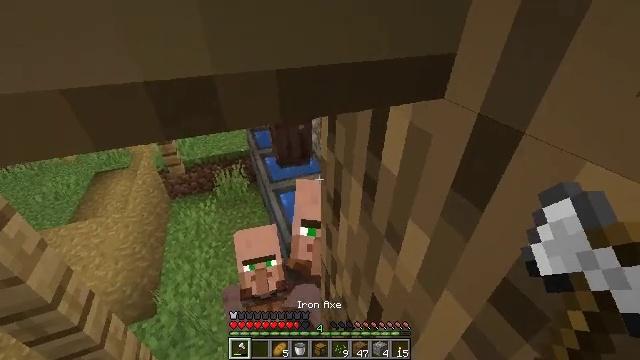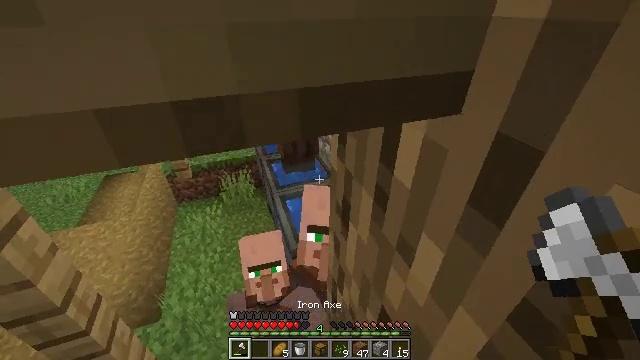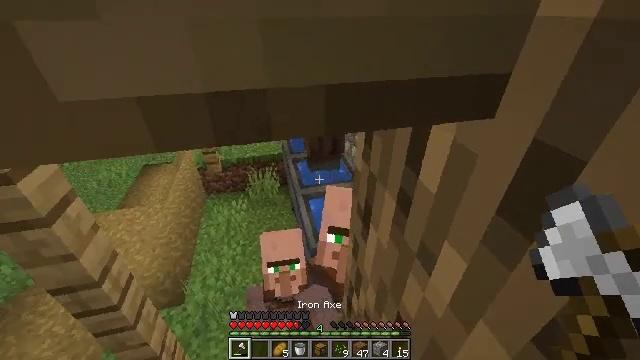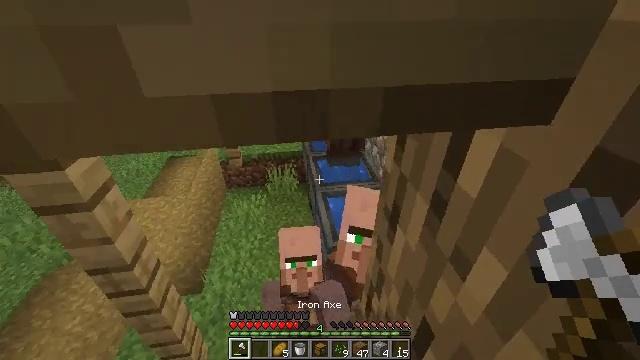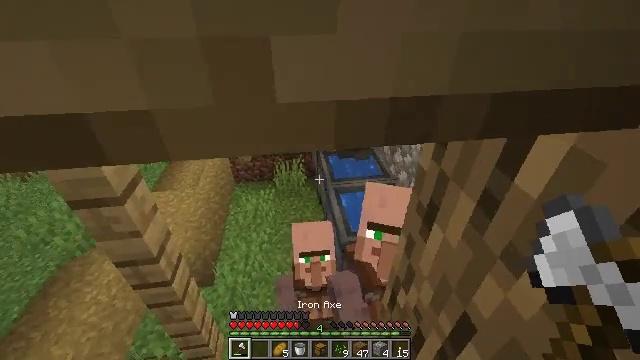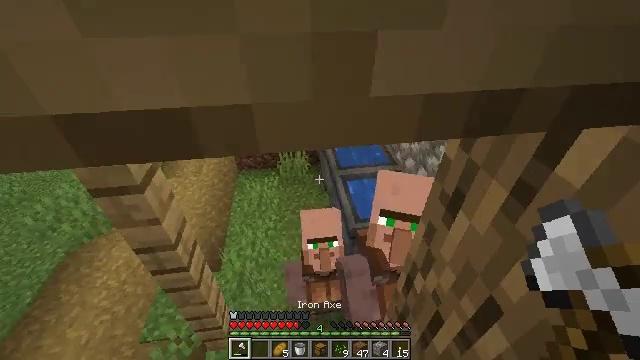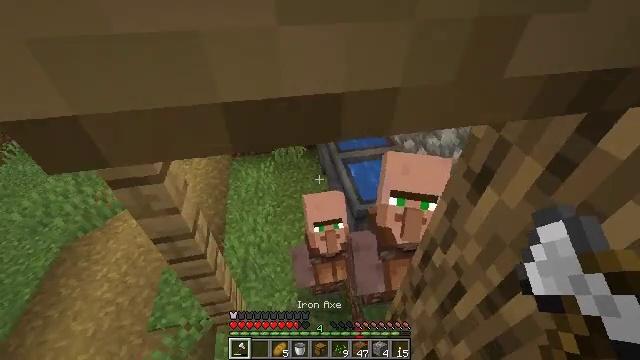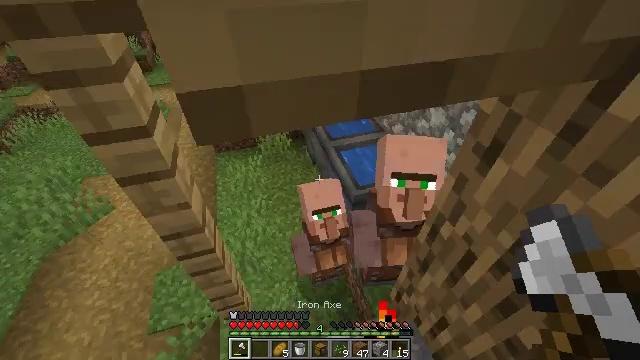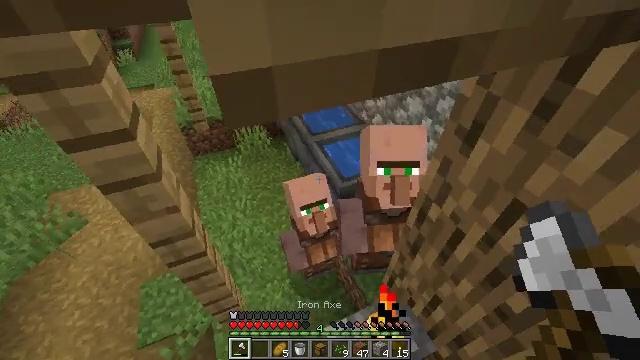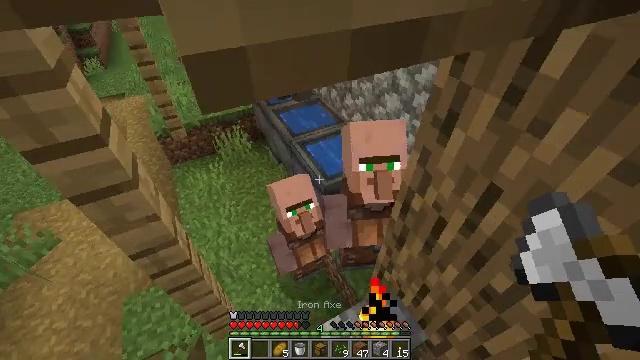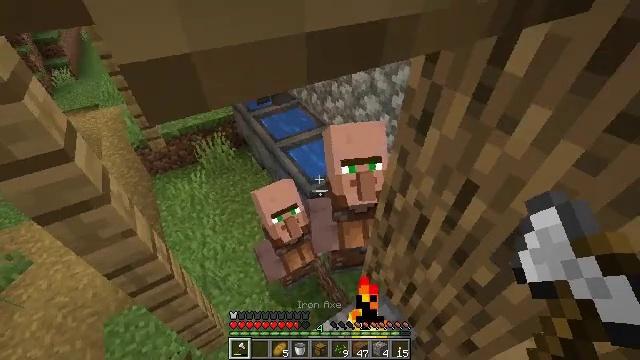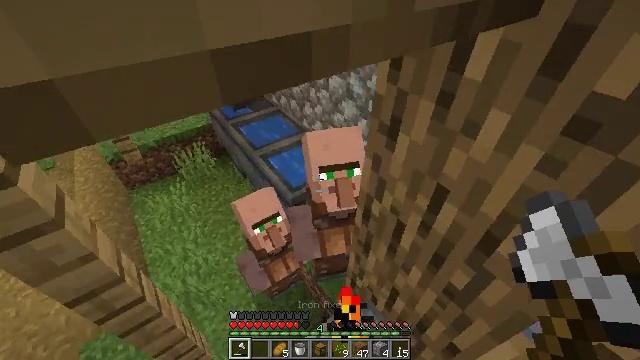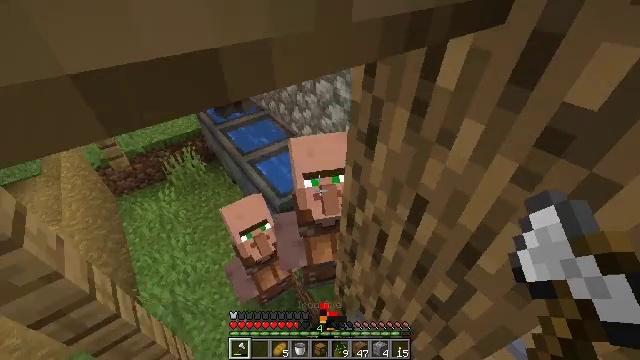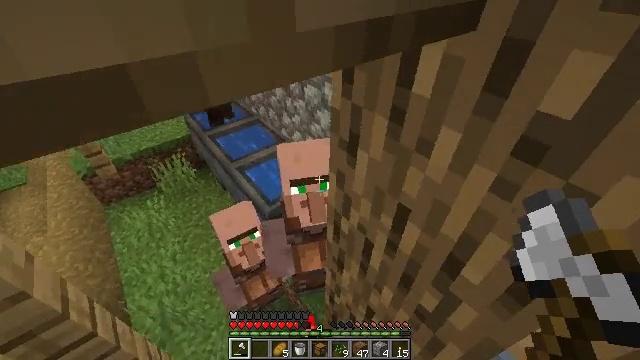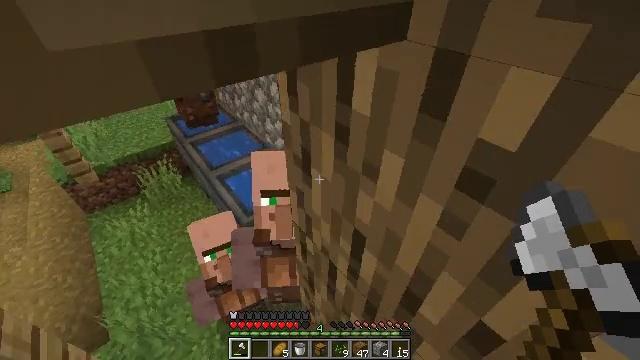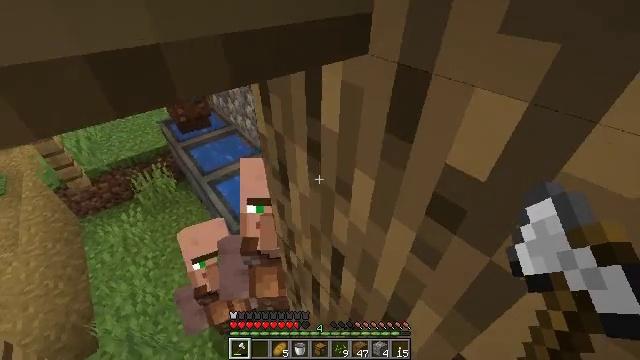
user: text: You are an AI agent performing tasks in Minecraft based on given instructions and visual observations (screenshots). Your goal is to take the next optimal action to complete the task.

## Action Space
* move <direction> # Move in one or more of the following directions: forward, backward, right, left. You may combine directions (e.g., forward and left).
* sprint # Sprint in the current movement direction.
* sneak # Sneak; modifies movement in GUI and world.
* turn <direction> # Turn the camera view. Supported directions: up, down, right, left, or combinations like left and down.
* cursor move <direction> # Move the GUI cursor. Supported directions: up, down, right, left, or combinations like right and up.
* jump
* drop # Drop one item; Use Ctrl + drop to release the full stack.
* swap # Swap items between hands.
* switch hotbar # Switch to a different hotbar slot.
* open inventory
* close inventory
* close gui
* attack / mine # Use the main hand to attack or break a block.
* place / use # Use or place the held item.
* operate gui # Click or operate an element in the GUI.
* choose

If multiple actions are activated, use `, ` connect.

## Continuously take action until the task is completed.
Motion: motion action
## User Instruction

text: Break the cauldron to collect it.
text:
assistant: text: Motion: move forward, turn left and up
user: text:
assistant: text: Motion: turn left
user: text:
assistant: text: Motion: move left, turn left
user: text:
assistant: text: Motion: move left, turn down
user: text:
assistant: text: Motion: move left, turn down
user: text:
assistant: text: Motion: move forward and move left, turn right and down
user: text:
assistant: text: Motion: move forward and move left, turn right and down
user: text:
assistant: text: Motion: move forward, turn right
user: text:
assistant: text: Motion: move forward, turn right
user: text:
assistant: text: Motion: move forward, turn right
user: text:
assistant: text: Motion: move forward, turn right
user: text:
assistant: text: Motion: move forward, turn right
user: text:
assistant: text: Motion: move forward, turn right
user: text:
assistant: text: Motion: move forward
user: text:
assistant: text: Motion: move forward
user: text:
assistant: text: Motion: move forward
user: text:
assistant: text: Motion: no_op
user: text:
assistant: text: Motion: turn left and down
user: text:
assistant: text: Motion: move left, turn left and down
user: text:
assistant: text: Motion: move left, turn left and down
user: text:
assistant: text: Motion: move back and move left, turn left and down
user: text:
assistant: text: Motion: move back and move left, turn left and down
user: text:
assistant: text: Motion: move back and move left, turn left and down
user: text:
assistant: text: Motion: move back and move left, turn left
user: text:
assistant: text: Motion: move back and move left
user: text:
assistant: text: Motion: move left
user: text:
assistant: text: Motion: move left, turn right
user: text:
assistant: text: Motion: move left, turn right and up
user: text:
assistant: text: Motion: move forward and move left, turn right and up
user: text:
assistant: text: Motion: move forward and move left, turn right and up